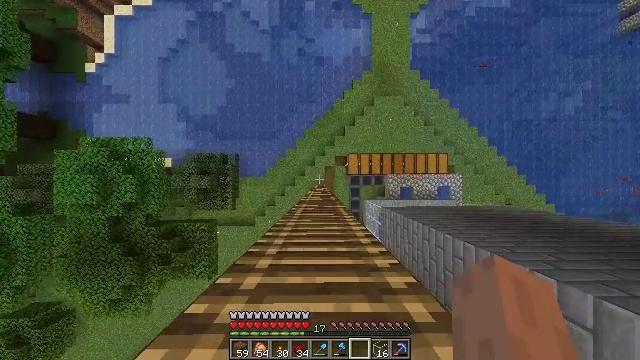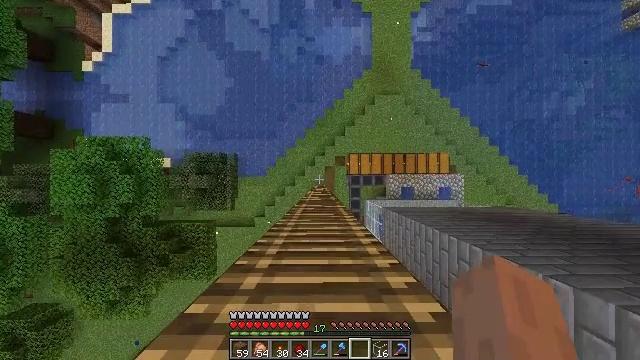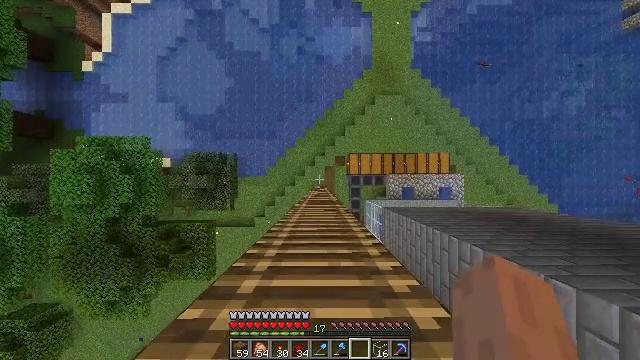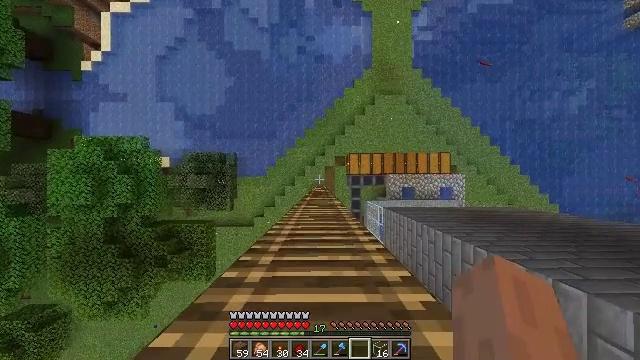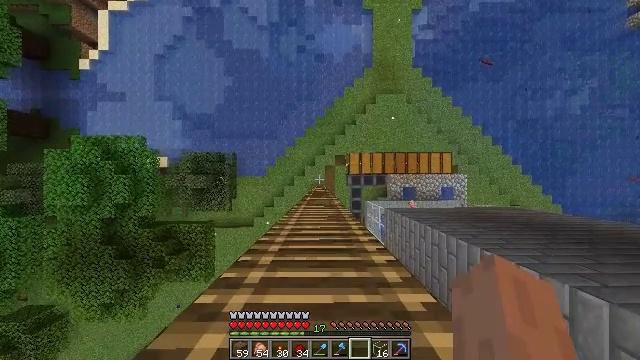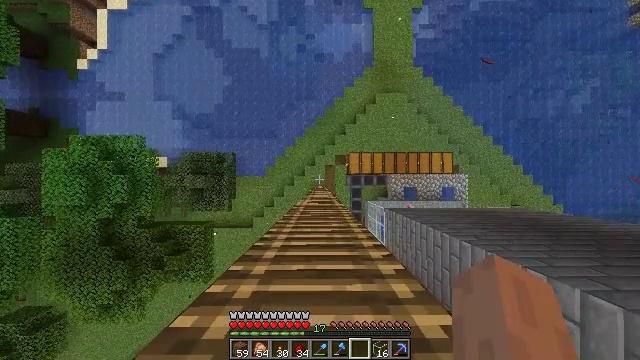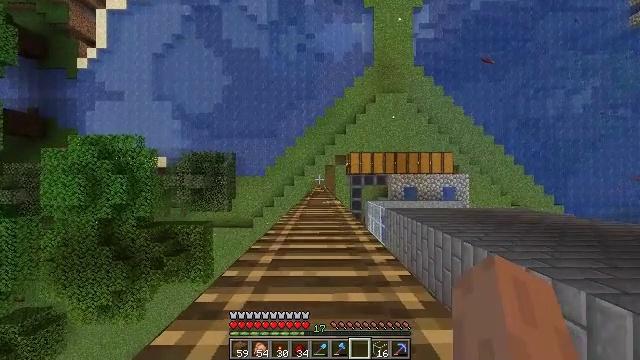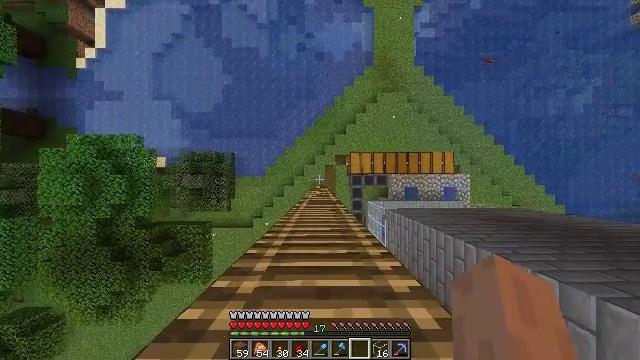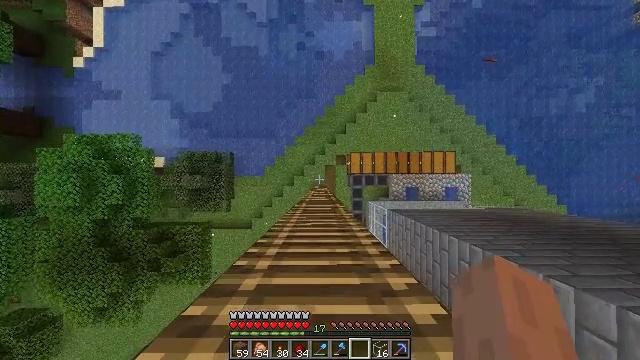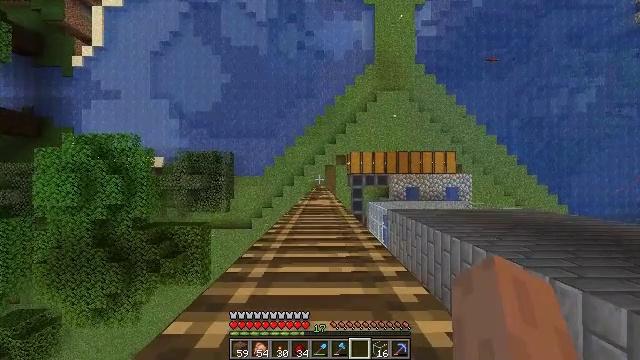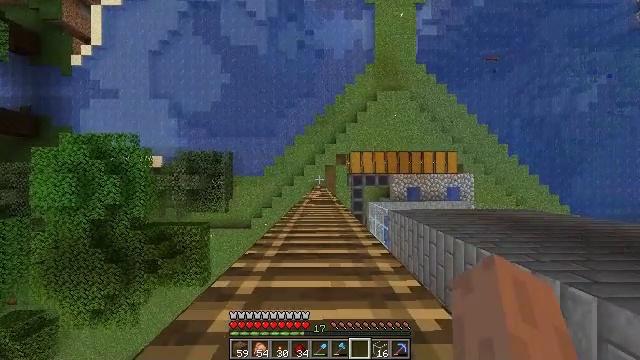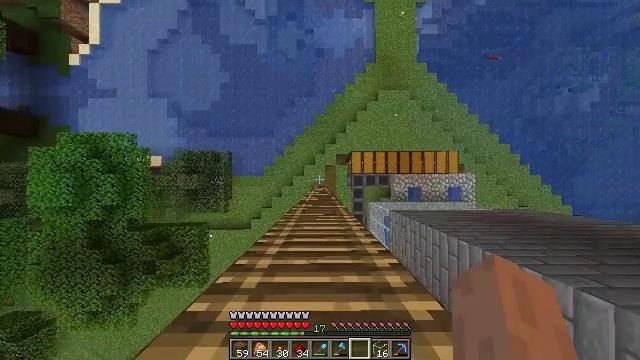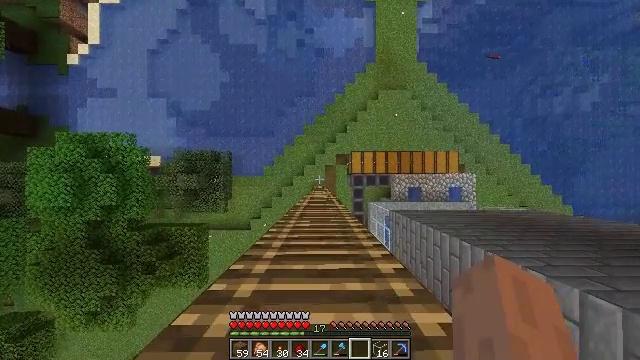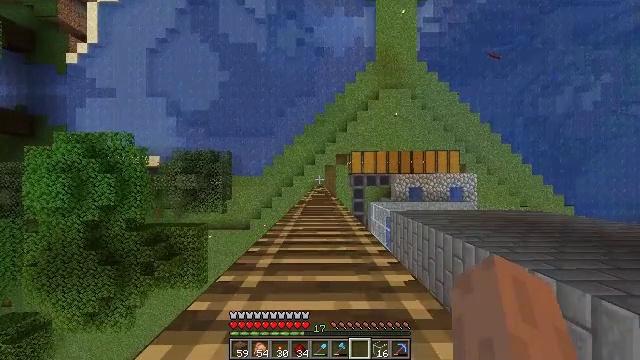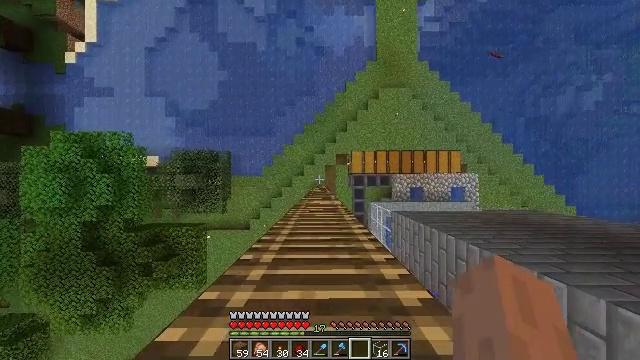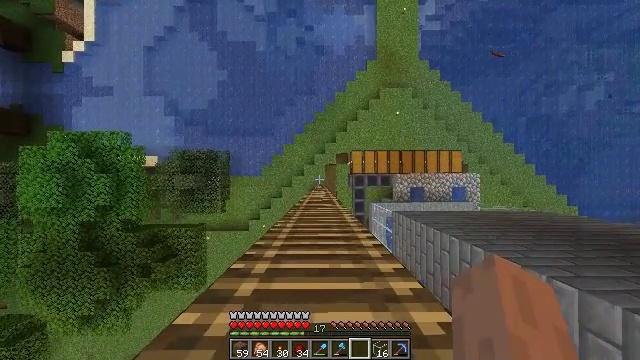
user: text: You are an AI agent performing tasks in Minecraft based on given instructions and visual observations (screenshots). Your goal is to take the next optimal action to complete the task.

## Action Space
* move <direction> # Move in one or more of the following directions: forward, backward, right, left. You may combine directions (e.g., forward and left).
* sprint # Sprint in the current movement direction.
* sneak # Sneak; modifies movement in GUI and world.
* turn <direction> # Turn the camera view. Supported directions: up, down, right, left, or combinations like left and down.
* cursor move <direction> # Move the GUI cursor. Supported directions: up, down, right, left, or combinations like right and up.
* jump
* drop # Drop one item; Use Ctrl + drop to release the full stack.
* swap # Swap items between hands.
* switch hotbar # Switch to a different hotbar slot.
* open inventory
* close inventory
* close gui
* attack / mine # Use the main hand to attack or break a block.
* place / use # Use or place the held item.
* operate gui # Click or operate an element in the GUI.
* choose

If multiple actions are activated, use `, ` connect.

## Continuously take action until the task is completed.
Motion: motion action
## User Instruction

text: Mix brown dye with wool to craft a brown bed.
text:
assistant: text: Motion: no_op
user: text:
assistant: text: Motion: no_op
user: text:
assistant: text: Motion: no_op
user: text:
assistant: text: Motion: no_op
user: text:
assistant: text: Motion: no_op
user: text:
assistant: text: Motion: no_op
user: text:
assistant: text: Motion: no_op
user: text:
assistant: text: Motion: no_op
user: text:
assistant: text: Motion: no_op
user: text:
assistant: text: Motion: no_op
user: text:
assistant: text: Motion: no_op
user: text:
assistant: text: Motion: no_op
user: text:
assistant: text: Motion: no_op
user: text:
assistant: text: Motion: no_op
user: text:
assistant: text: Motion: no_op
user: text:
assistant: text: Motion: no_op
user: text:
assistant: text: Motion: no_op
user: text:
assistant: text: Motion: no_op
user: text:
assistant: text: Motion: no_op
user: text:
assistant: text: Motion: no_op
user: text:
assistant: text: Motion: no_op
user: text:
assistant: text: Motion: no_op
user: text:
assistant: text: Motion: no_op
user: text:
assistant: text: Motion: no_op
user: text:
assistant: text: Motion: no_op
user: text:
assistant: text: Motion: no_op
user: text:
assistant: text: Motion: no_op
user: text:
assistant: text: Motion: no_op
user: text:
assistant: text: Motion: no_op
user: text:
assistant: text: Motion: no_op